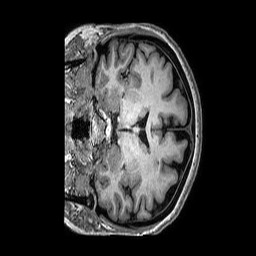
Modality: T1w
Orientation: coronal
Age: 64
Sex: female
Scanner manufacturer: philips
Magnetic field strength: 3 T
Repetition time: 0.006646 s
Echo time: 0.00302 s